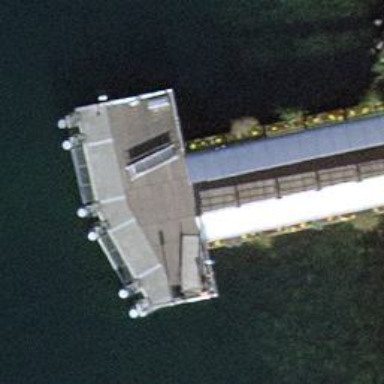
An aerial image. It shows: Ferry terminal with stop position for public transport.